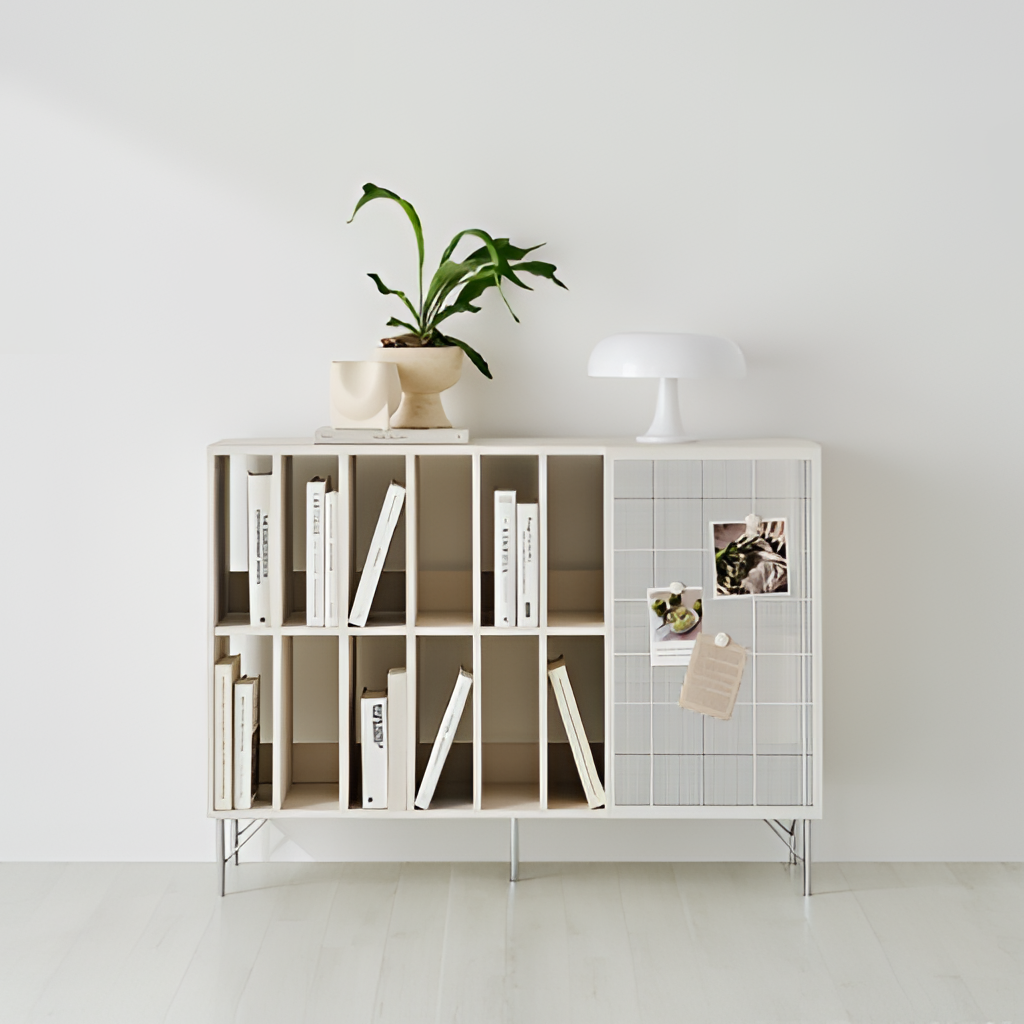
wood bookshelf, living room, paint wallpaper, with solid pattern, modern, gray wood flooring, with plank pattern